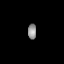
Tissue: prostate
Cell type: T cells
Senescence score: 0.3335
Nuclear area (px): 122
Mean DAPI intensity: 152.951